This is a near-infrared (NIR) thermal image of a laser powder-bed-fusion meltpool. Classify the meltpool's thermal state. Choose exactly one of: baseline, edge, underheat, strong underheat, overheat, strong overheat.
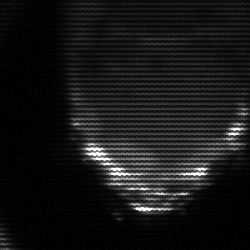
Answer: edge